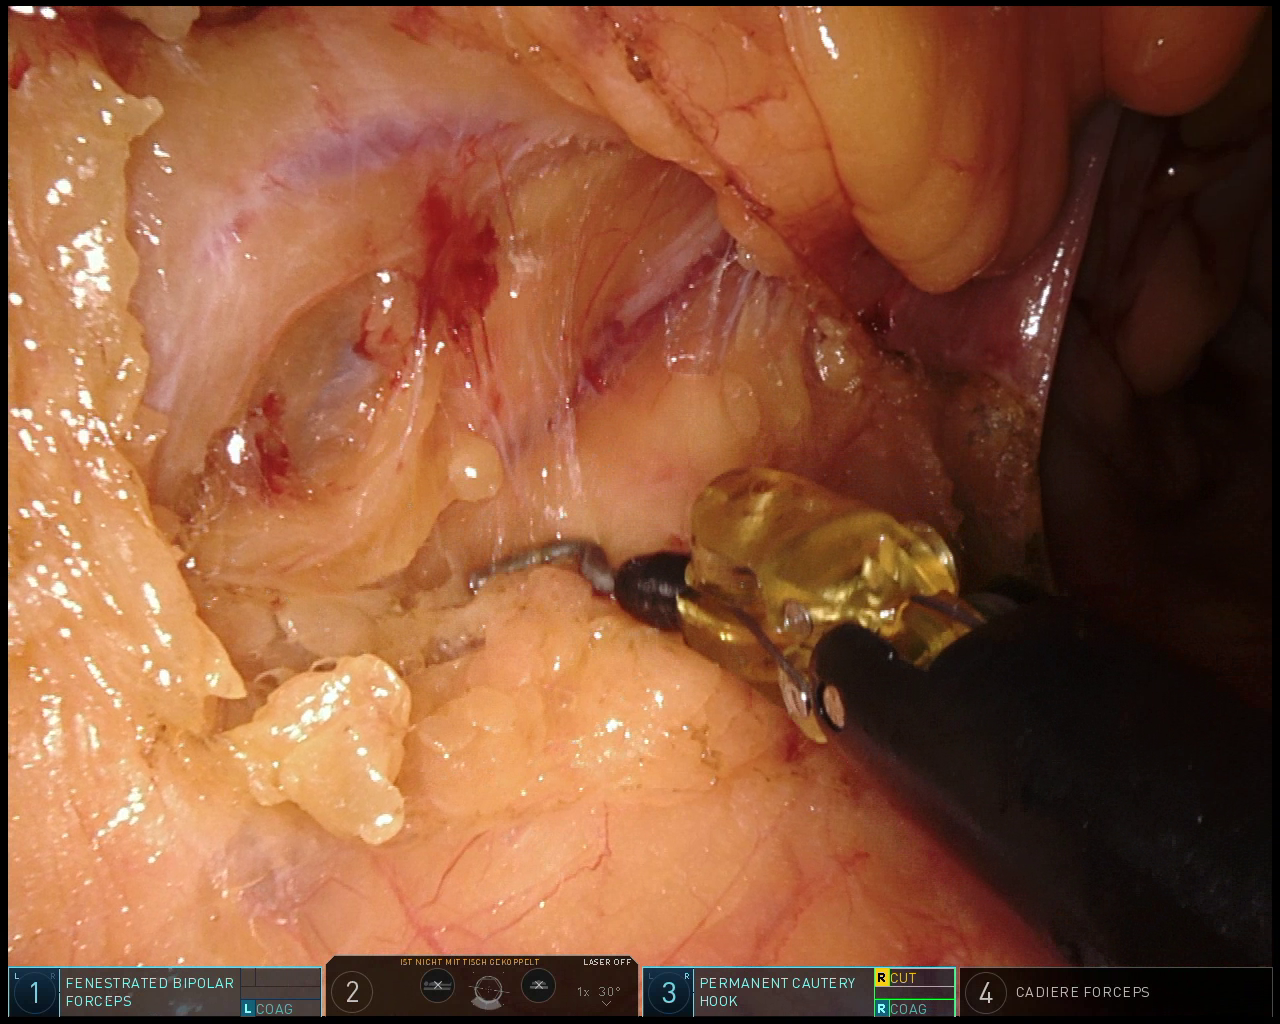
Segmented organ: inferior_mesenteric_artery
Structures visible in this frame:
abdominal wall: no
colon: yes
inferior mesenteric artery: yes
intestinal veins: no
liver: no
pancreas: no
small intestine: no
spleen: no
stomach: no
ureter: no
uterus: no
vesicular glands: no